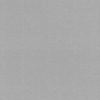
Label: dusty